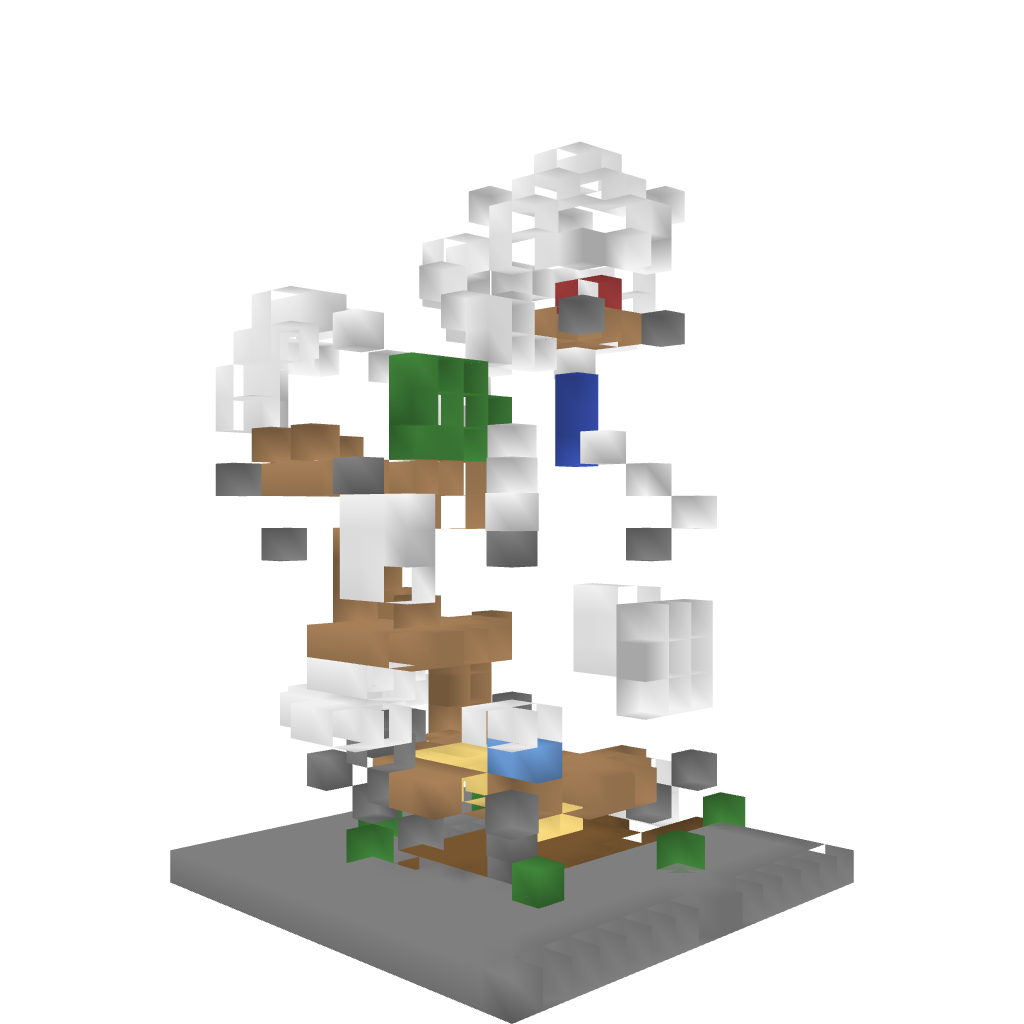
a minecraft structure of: Spheres bad low quality